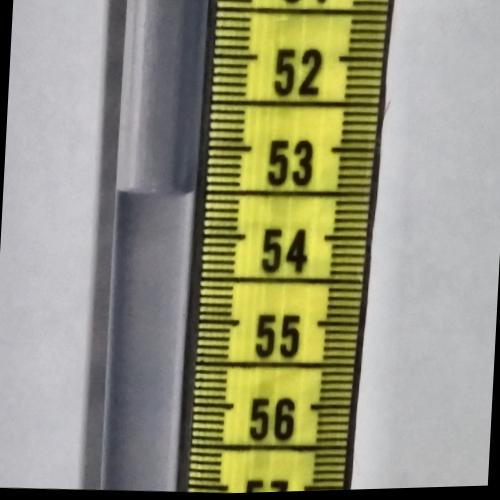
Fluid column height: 53.5 cm